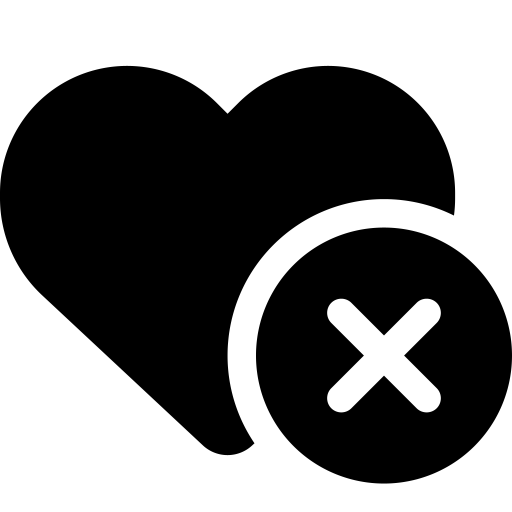
Tags: icon, FontAwesome, fa-icon, solid, heart, circle, xmark